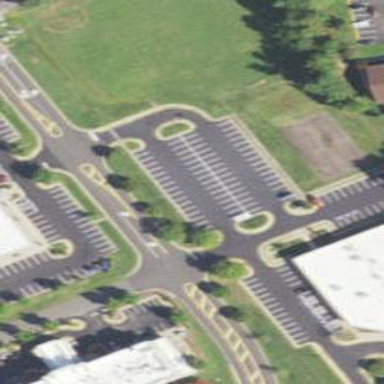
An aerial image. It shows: Parking area with surface.